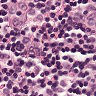
Metastatic tissue present: no